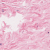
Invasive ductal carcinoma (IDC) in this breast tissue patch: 0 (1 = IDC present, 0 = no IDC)